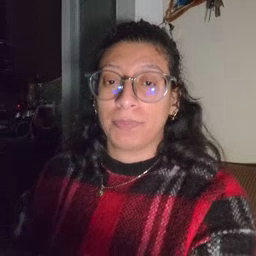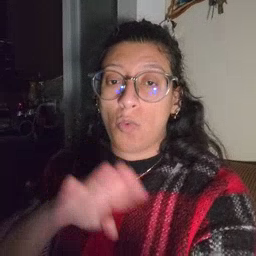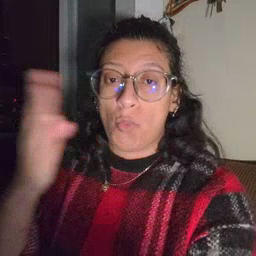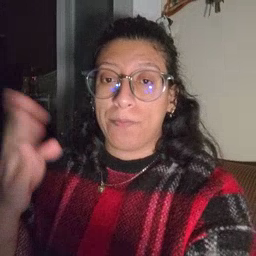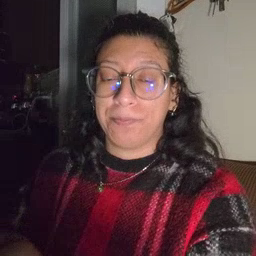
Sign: open